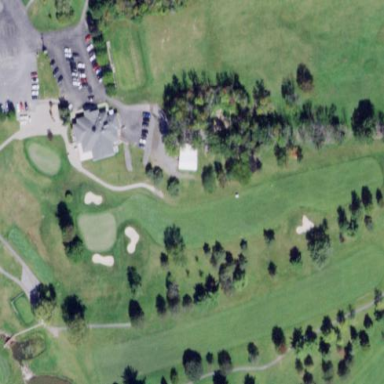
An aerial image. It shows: Golf fairway in the image.